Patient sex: M
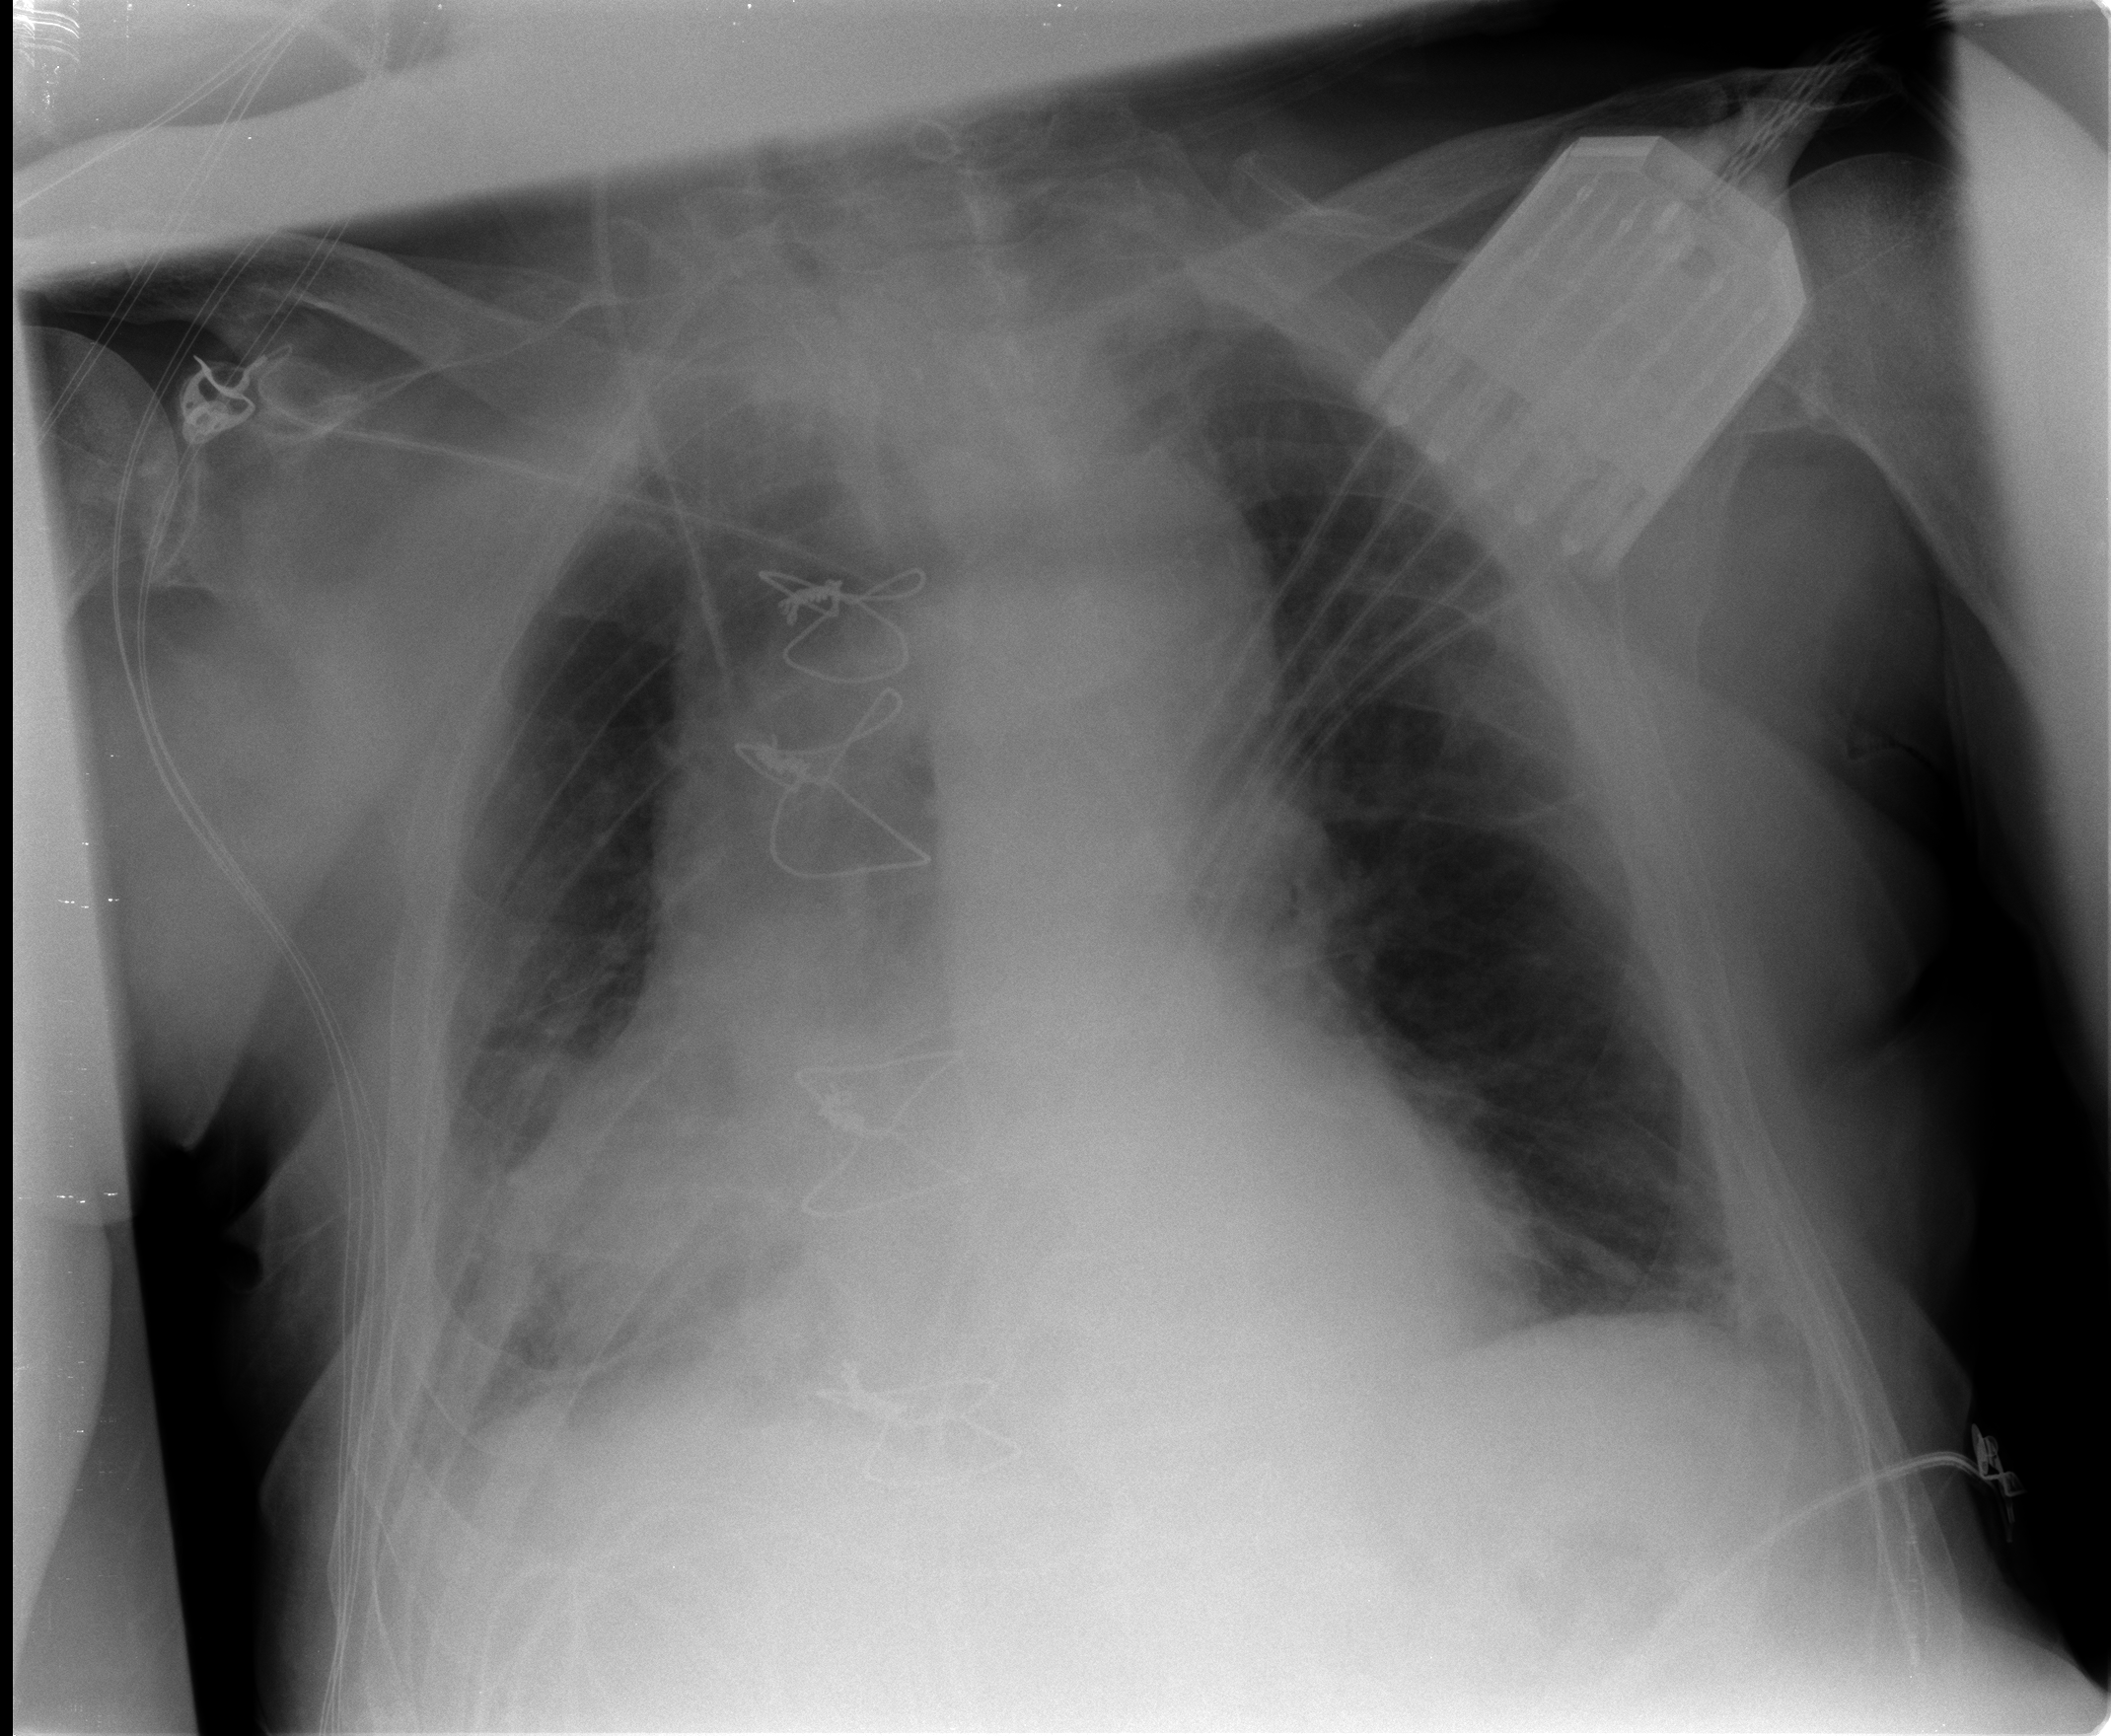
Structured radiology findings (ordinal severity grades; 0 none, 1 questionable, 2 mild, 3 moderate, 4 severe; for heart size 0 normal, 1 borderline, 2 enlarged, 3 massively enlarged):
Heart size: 1
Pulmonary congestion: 1
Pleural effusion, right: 2
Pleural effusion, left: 2
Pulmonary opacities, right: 2
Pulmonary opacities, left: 2
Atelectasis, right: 3
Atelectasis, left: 2